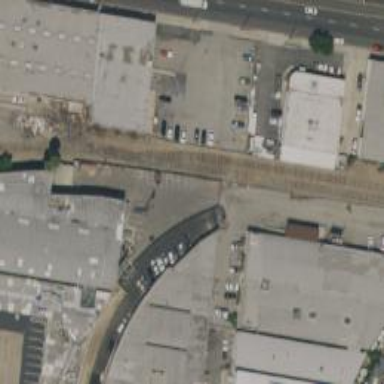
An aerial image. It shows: Abandoned spur railway.